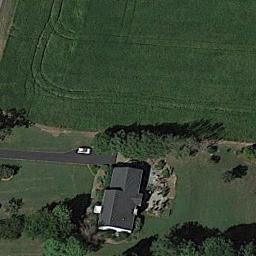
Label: sparse_residential